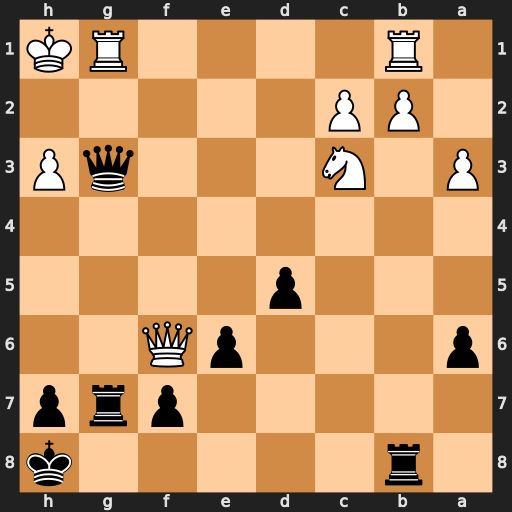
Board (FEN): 1r5k/5prp/p3pQ2/3p4/8/P1N3qP/1PP5/1R4RK
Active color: b
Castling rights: -
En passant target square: -
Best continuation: Qxh3#